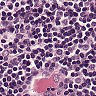
Metastatic tissue present: no